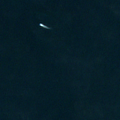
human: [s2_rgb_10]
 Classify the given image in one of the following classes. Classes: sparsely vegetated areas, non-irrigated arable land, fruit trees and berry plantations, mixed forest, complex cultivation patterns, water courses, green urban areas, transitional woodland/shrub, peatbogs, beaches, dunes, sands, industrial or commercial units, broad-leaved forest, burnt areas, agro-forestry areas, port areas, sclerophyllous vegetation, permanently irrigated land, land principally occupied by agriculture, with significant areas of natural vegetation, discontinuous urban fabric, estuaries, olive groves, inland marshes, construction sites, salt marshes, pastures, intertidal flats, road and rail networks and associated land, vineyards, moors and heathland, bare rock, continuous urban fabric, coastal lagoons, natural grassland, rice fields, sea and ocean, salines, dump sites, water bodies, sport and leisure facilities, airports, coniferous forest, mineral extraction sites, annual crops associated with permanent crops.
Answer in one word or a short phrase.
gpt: sea and ocean